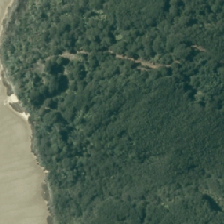
Land cover: indigenous_forest